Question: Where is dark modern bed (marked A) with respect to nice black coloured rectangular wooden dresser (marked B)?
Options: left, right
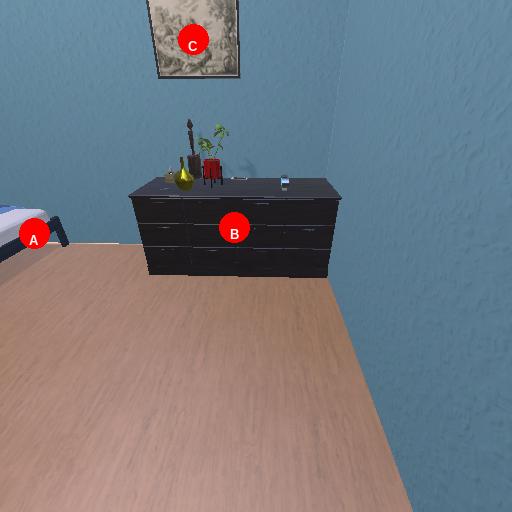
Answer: left